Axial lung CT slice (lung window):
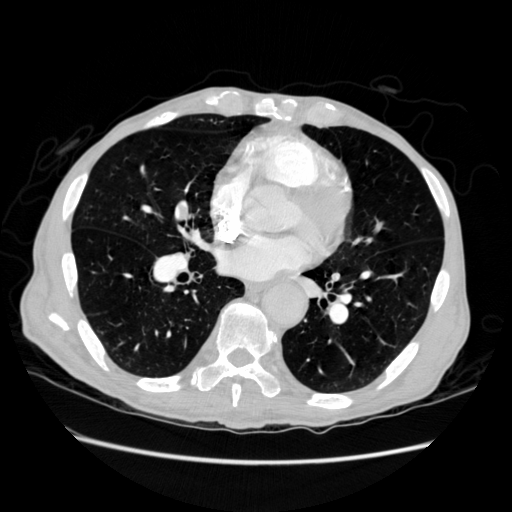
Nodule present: no